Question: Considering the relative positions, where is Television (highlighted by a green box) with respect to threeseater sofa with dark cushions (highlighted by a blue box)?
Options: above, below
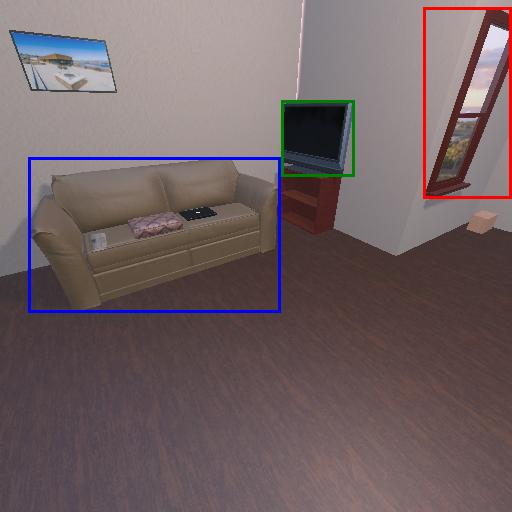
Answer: above